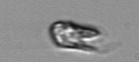
Label: Chrysochromulina_lanceolata